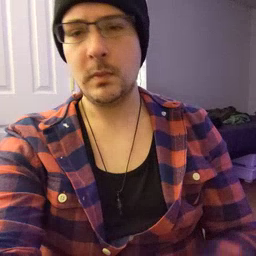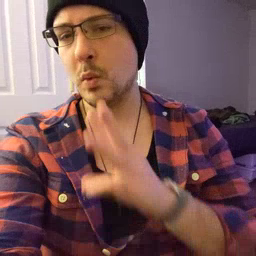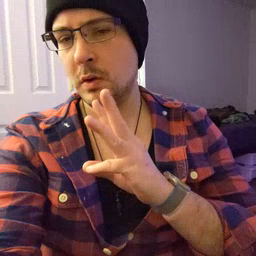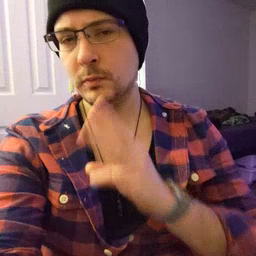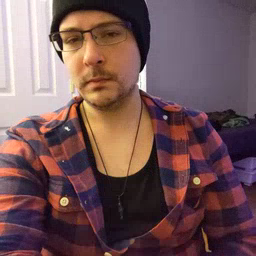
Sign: water